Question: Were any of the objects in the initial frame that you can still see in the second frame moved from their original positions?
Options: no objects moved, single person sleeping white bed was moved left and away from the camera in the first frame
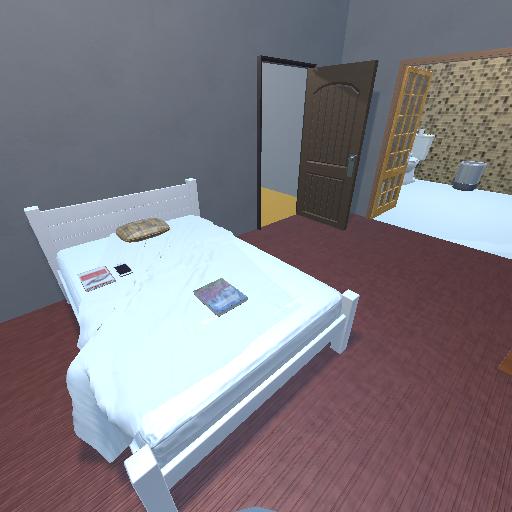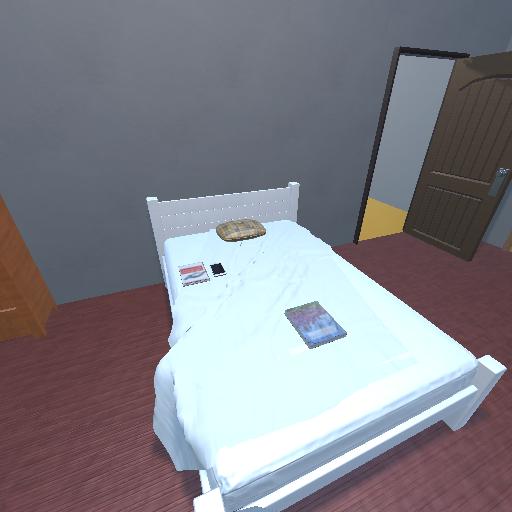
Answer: no objects moved